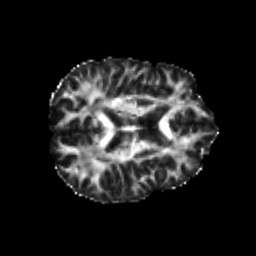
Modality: FA
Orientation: axial
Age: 26
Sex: male
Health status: healthy
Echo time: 0.074 s